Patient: sex M, age 76
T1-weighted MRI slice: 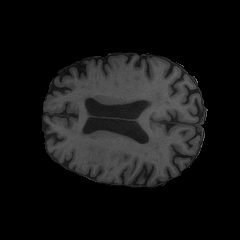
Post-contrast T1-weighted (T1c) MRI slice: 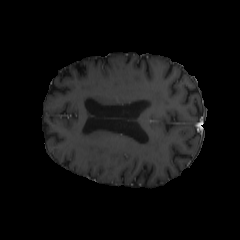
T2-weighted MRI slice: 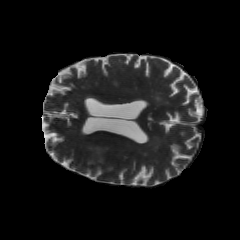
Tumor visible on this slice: yes
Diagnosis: Glioblastoma, IDH-wildtype
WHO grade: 4